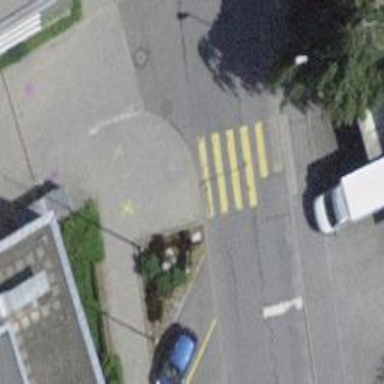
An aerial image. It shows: Uncontrolled zebra crossing with notable zebra markings.